Field crop: maize
Growth stage: 2
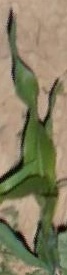
Species: maize